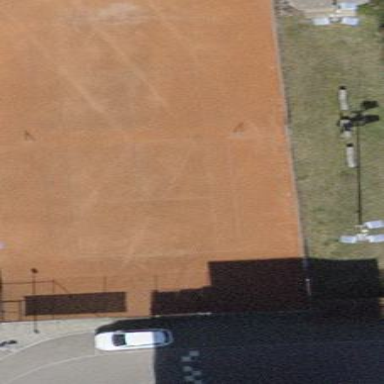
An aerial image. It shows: Tennis court on pitch designated for leisure land.